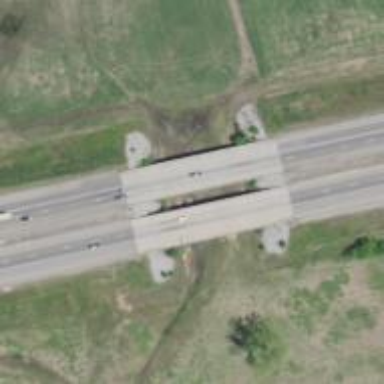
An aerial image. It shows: Viaduct bridge.